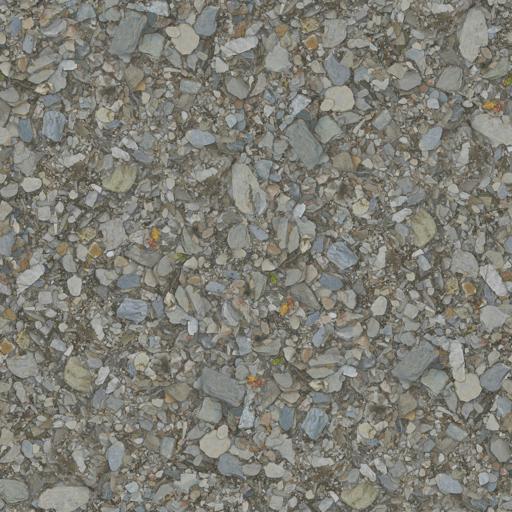
Tags: bed flat gray grey river rocks